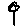
Label: flower